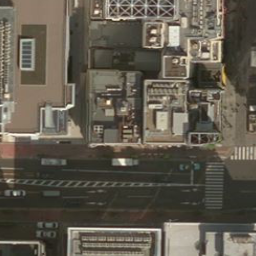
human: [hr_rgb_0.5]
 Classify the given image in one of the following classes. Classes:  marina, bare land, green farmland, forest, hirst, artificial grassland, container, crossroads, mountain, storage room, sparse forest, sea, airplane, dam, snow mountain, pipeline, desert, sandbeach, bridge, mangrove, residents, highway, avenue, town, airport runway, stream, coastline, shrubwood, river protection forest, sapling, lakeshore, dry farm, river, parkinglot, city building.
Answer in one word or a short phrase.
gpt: city building